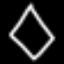
Label: diamond